Question: I am trying to update the ordered quantity of the first article of the first order.
Insert and update instructions:
'''
db.client.insertOne({
"noClient":1, "nomClient":"John Doe", "noTelephone":"<PHONE>",
"commandes":[
{
"noCommande":1, "dateCommande":"22-11-2022",
"lignesCommande":[
{ "article":{"noArticle":1, "description":"Lenovo ThinkPad", "prixUnitaire":<PHONE>, "quantiteEnStock":250}, "quantite":13 },
{ "article":{"noArticle":2, "description":"Iphone14", "prixUnitaire":<PHONE>, "quantiteEnStock":123}, "quantite":2 },
{ "article":{"noArticle":3, "description":"All star shoes", "prixUnitaire":12500, "quantiteEnStock":15}, "quantite":1 },
{ "article":{"noArticle":4, "description":"Cahier 200pages", "prixUnitaire":12000, "quantiteEnStock":27}, "quantite":2 }
]
},
{
"noCommande":2, "dateCommande":"23-11-2022",
"lignesCommande":[
{ "article":{"noArticle":5, "description":"Airpods", "prixUnitaire":<PHONE>, "quantiteEnStock":13}, "quantite":1 },
{ "article":{"noArticle":4, "description":"Cahier 200pages", "prixUnitaire":12000, "quantiteEnStock":23}, "quantite":1 }
]
}
]
});
db.client.updateOne({"commandes.noCommande":1, "commandes.lignesCommande.article.noArticle" :1},
{"$set" : {"commandes.lignesCommande.$.quantite":1}})
'''
Screenshot of code:

Following command doesn't work:
'''
db.client.updateOne({"commandes.noCommande":1, "commandes.lignesCommande.article.noArticle" :1},
{"$set" : {"commandes.lignesCommande.$.quantite":1}})
'''
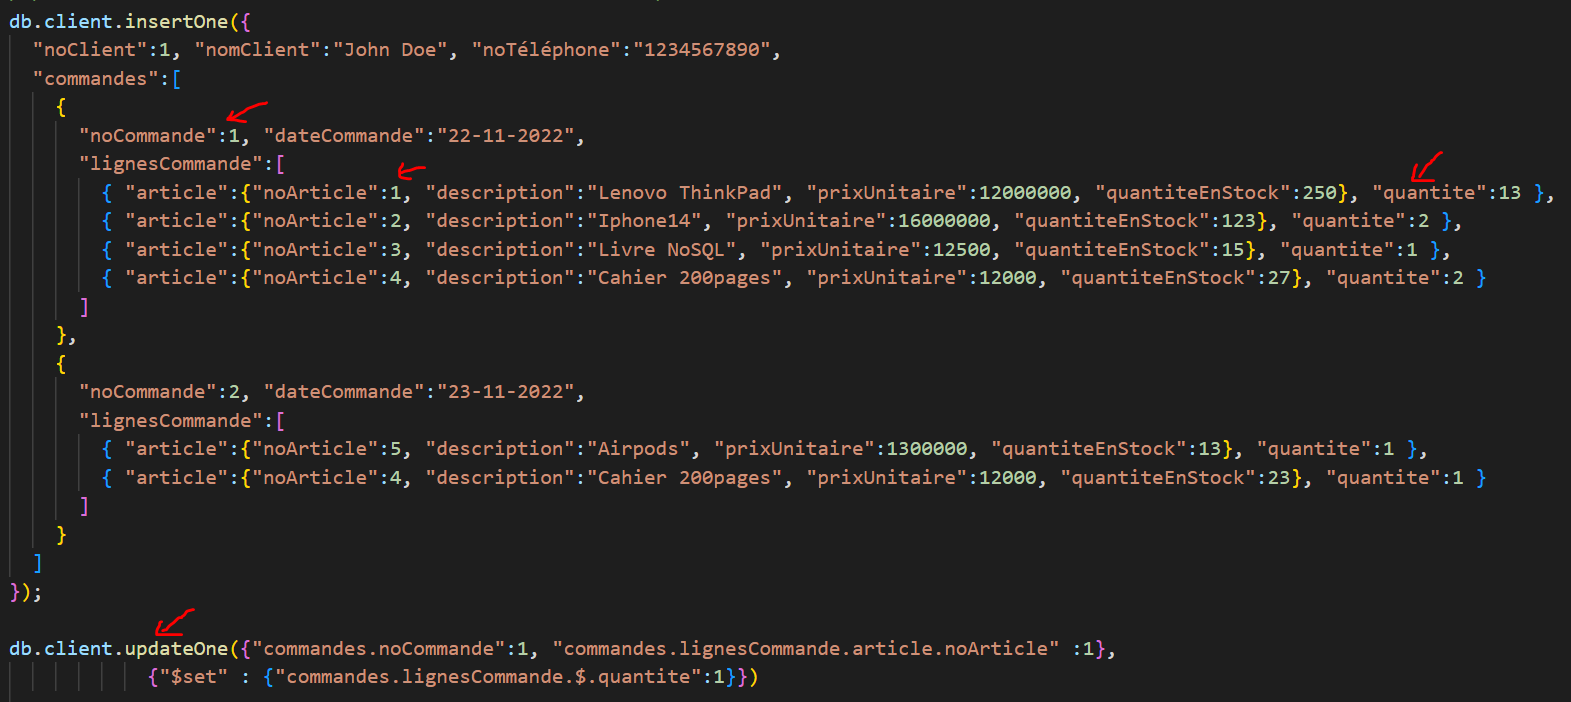
Answer: This is actually a pain. Mongodb <URL>.
Playground example - <URL>
'''
db.collection.update({
"commandes.noCommande": 1
},
{
$set: {
"commandes.$.lignesCommande.$[lig].quantite": 100
}
},
{
arrayFilters: [
{
"lig.article.noArticle": 1
}
]
})
'''